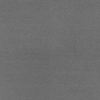
Label: dusty